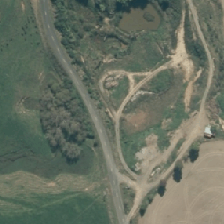
Land cover: deciduous_hardwood